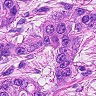
Metastatic tissue present: yes